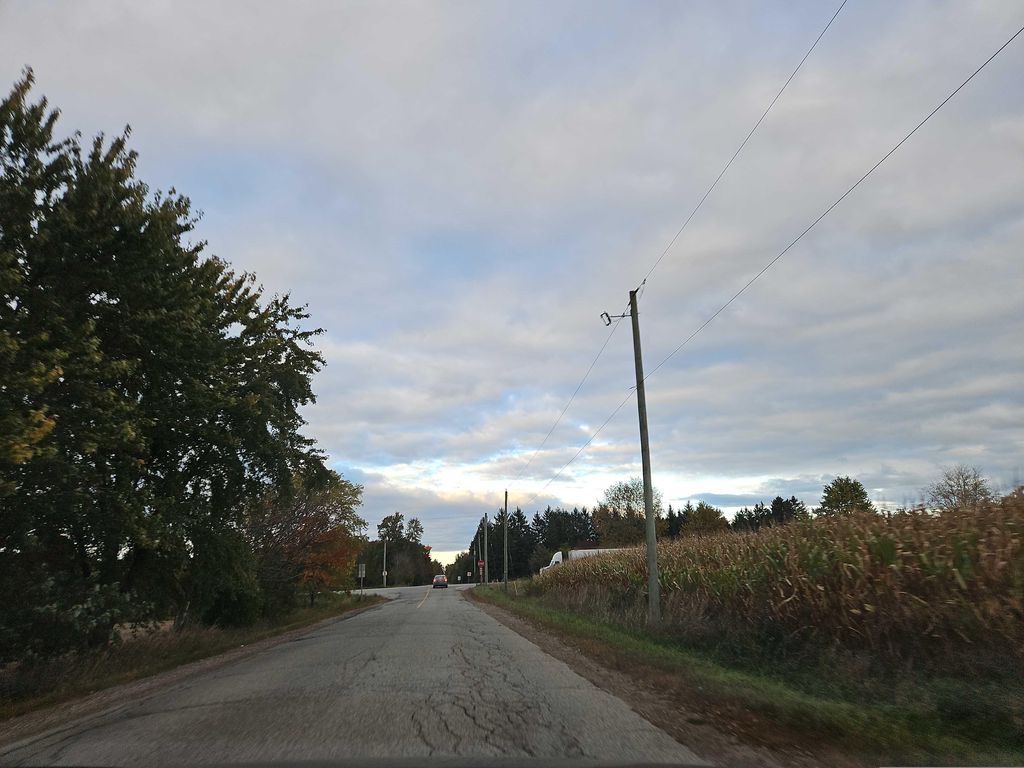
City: kitchener-waterloo